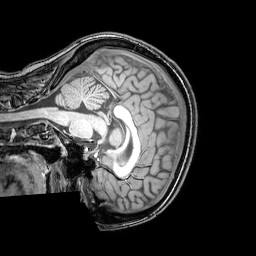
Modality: T1w
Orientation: sagittal
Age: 25
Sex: female
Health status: healthy
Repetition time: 0.081 s
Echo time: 0.037 s